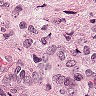
Metastatic tissue present: yes